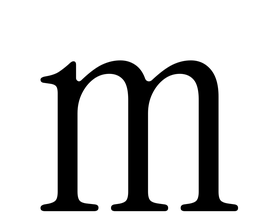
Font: InstrumentSerif-Regular